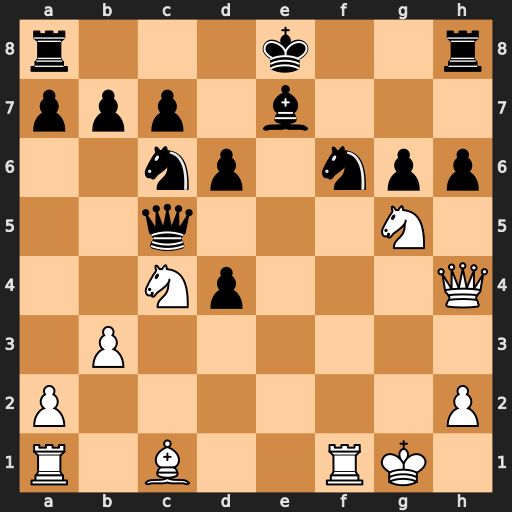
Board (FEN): r3k2r/ppp1b3/2np1npp/2q3N1/2Np3Q/1P6/P6P/R1B2RK1
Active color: w
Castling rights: kq
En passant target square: -
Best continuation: Ne6 Qh5 Ng7+ Kd7 Nxh5